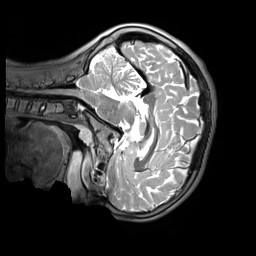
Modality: T2w
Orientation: sagittal
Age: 13
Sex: male
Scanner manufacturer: siemens
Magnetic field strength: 3 T
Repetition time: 3.2 s
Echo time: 0.408 s